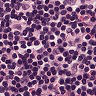
Metastatic tissue present: no